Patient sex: F
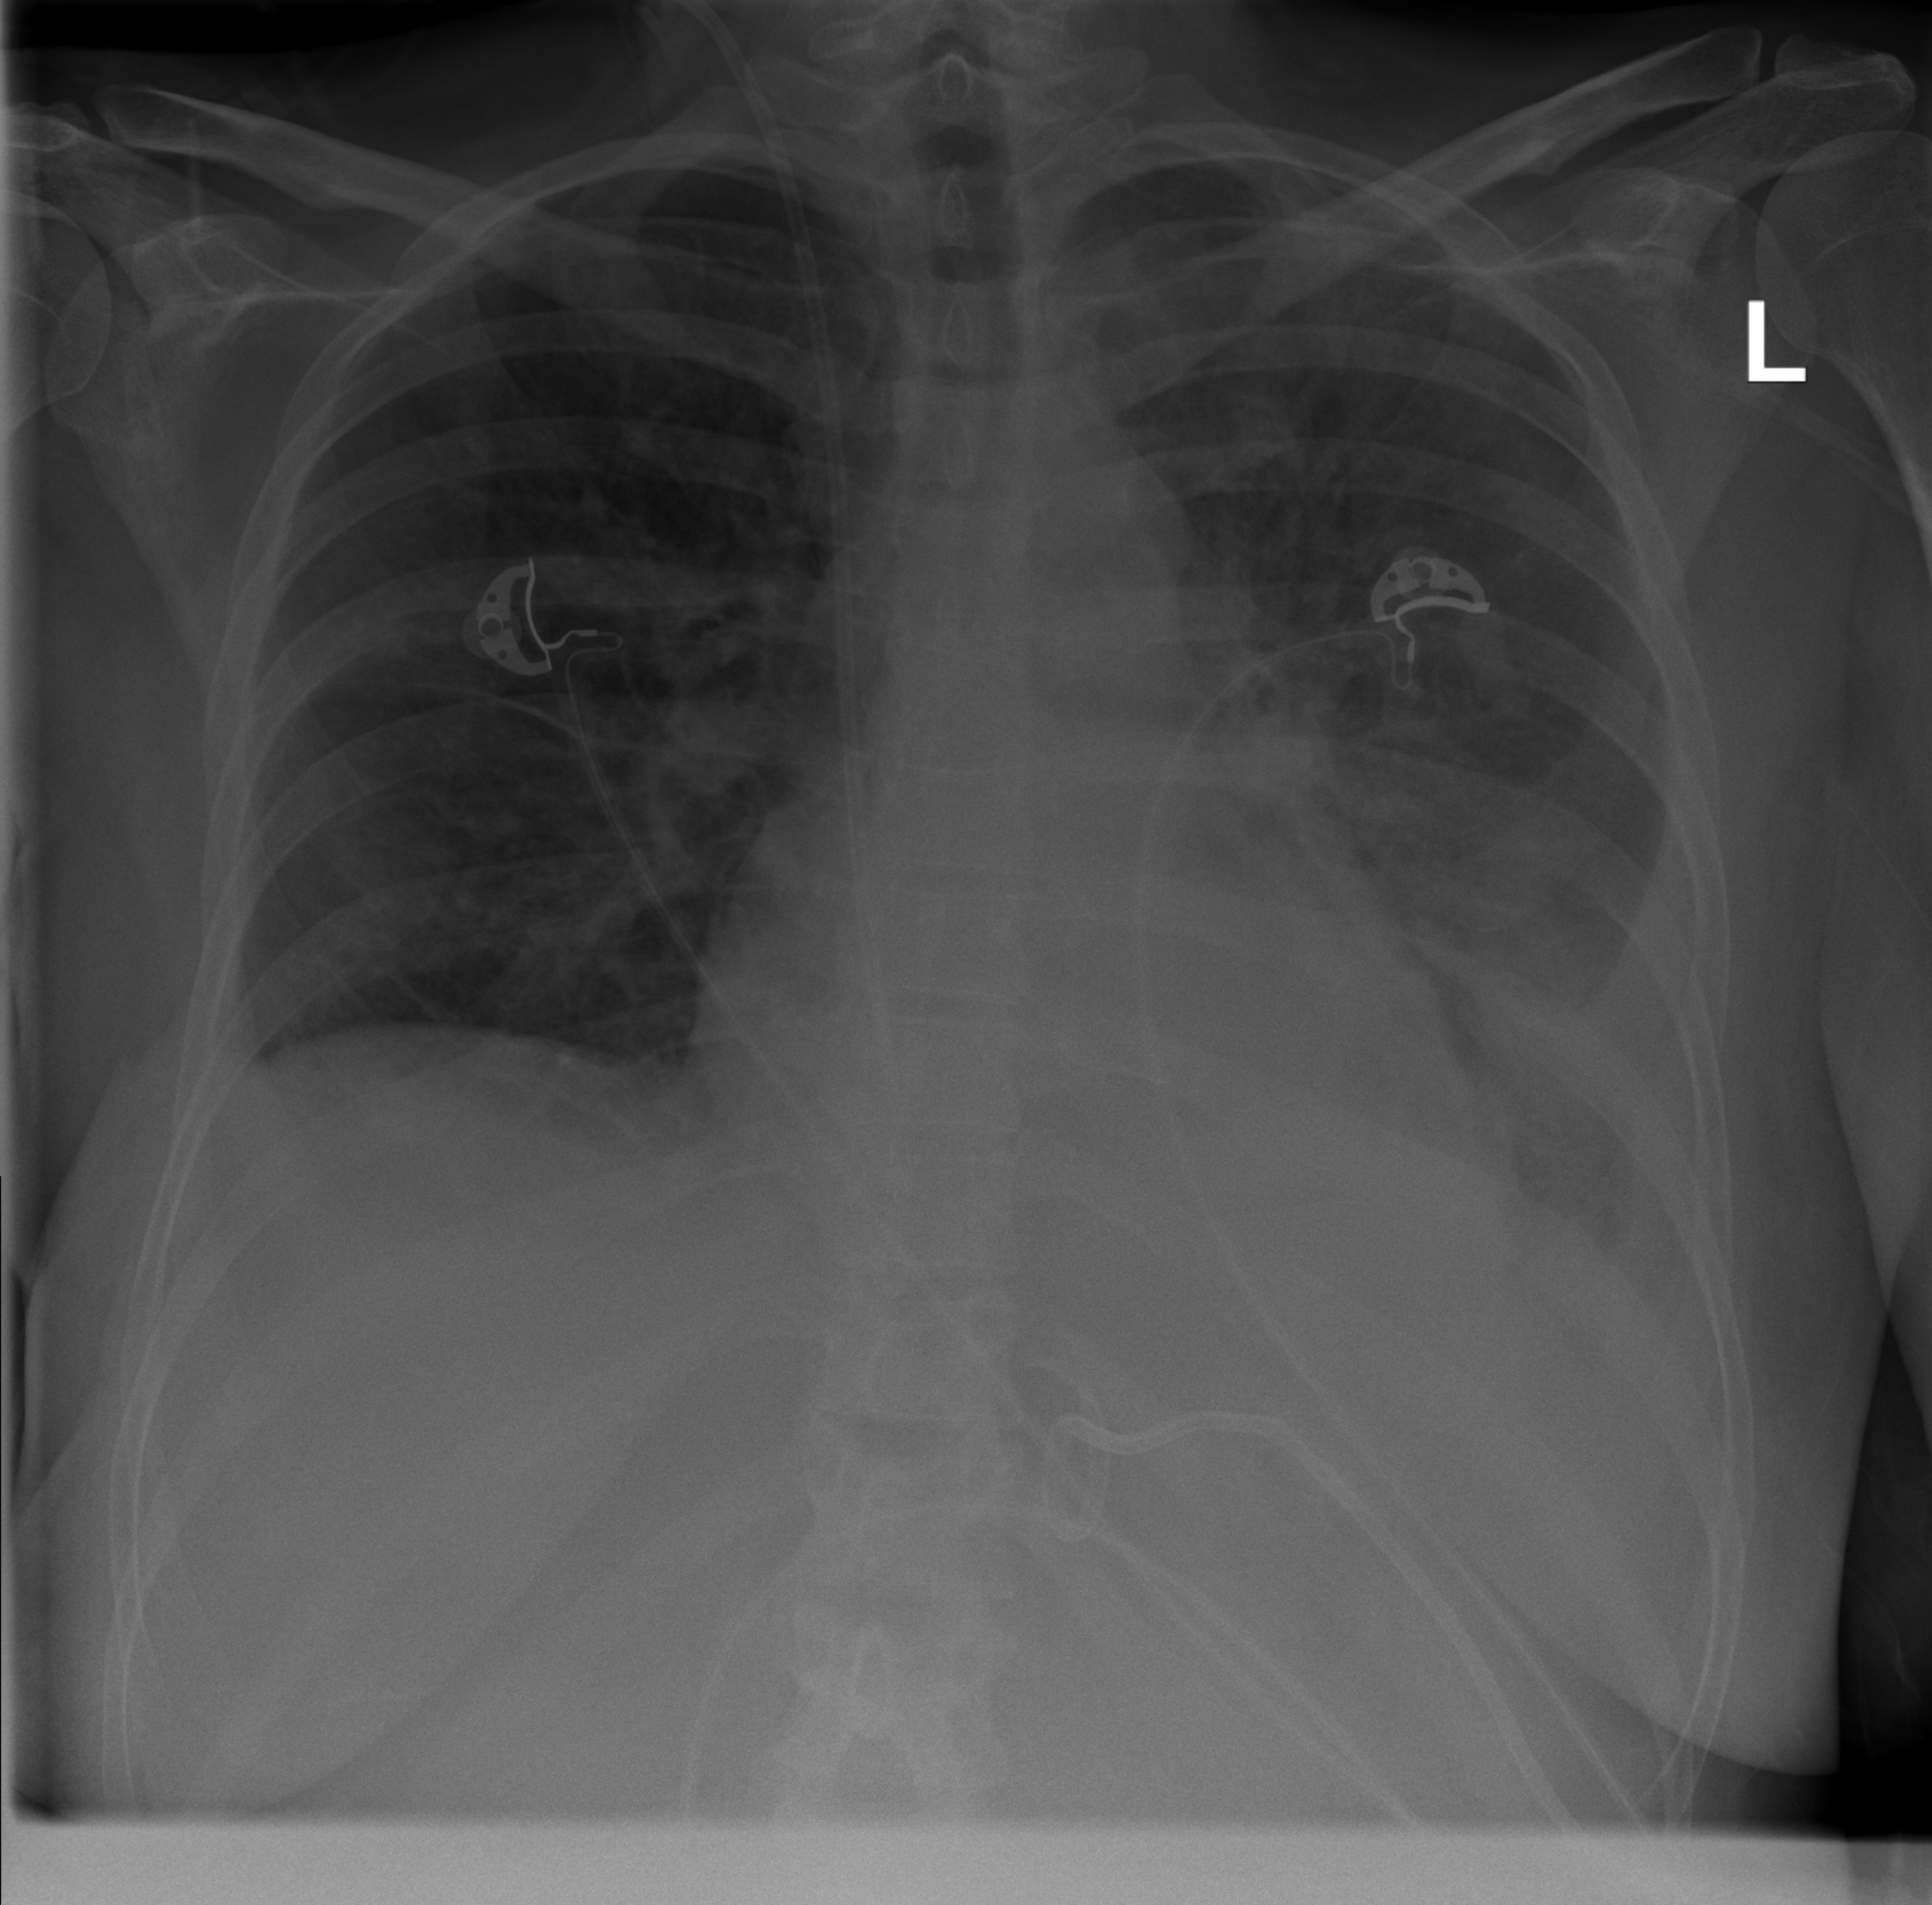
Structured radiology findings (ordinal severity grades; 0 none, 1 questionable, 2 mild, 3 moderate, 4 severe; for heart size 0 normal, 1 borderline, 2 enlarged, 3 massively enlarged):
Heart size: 0
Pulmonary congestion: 0
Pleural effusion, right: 0
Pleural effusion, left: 3
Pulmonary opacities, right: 0
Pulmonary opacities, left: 2
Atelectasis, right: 0
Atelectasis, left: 3